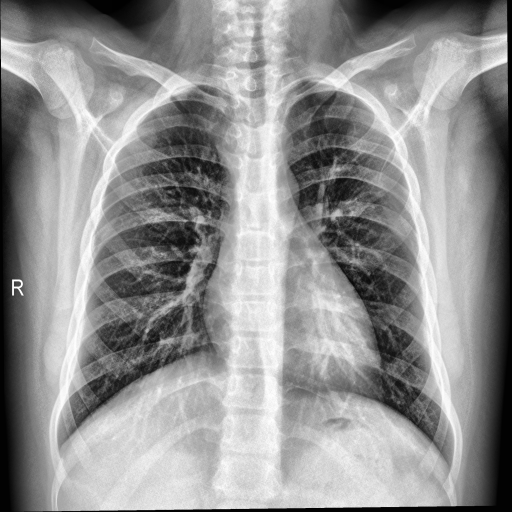
Finding: NORMAL